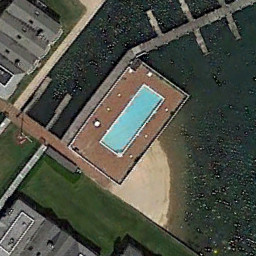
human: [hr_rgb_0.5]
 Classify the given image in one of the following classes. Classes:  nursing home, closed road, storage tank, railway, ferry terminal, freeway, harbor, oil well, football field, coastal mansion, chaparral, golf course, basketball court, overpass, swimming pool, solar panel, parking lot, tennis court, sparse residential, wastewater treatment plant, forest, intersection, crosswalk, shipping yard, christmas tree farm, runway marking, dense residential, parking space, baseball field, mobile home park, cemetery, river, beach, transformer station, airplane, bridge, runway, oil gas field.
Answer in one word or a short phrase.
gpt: ferry terminal